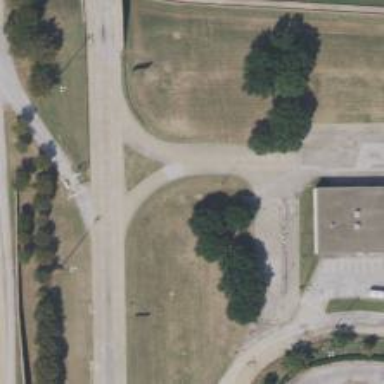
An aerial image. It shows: Secondary link road.